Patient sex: M
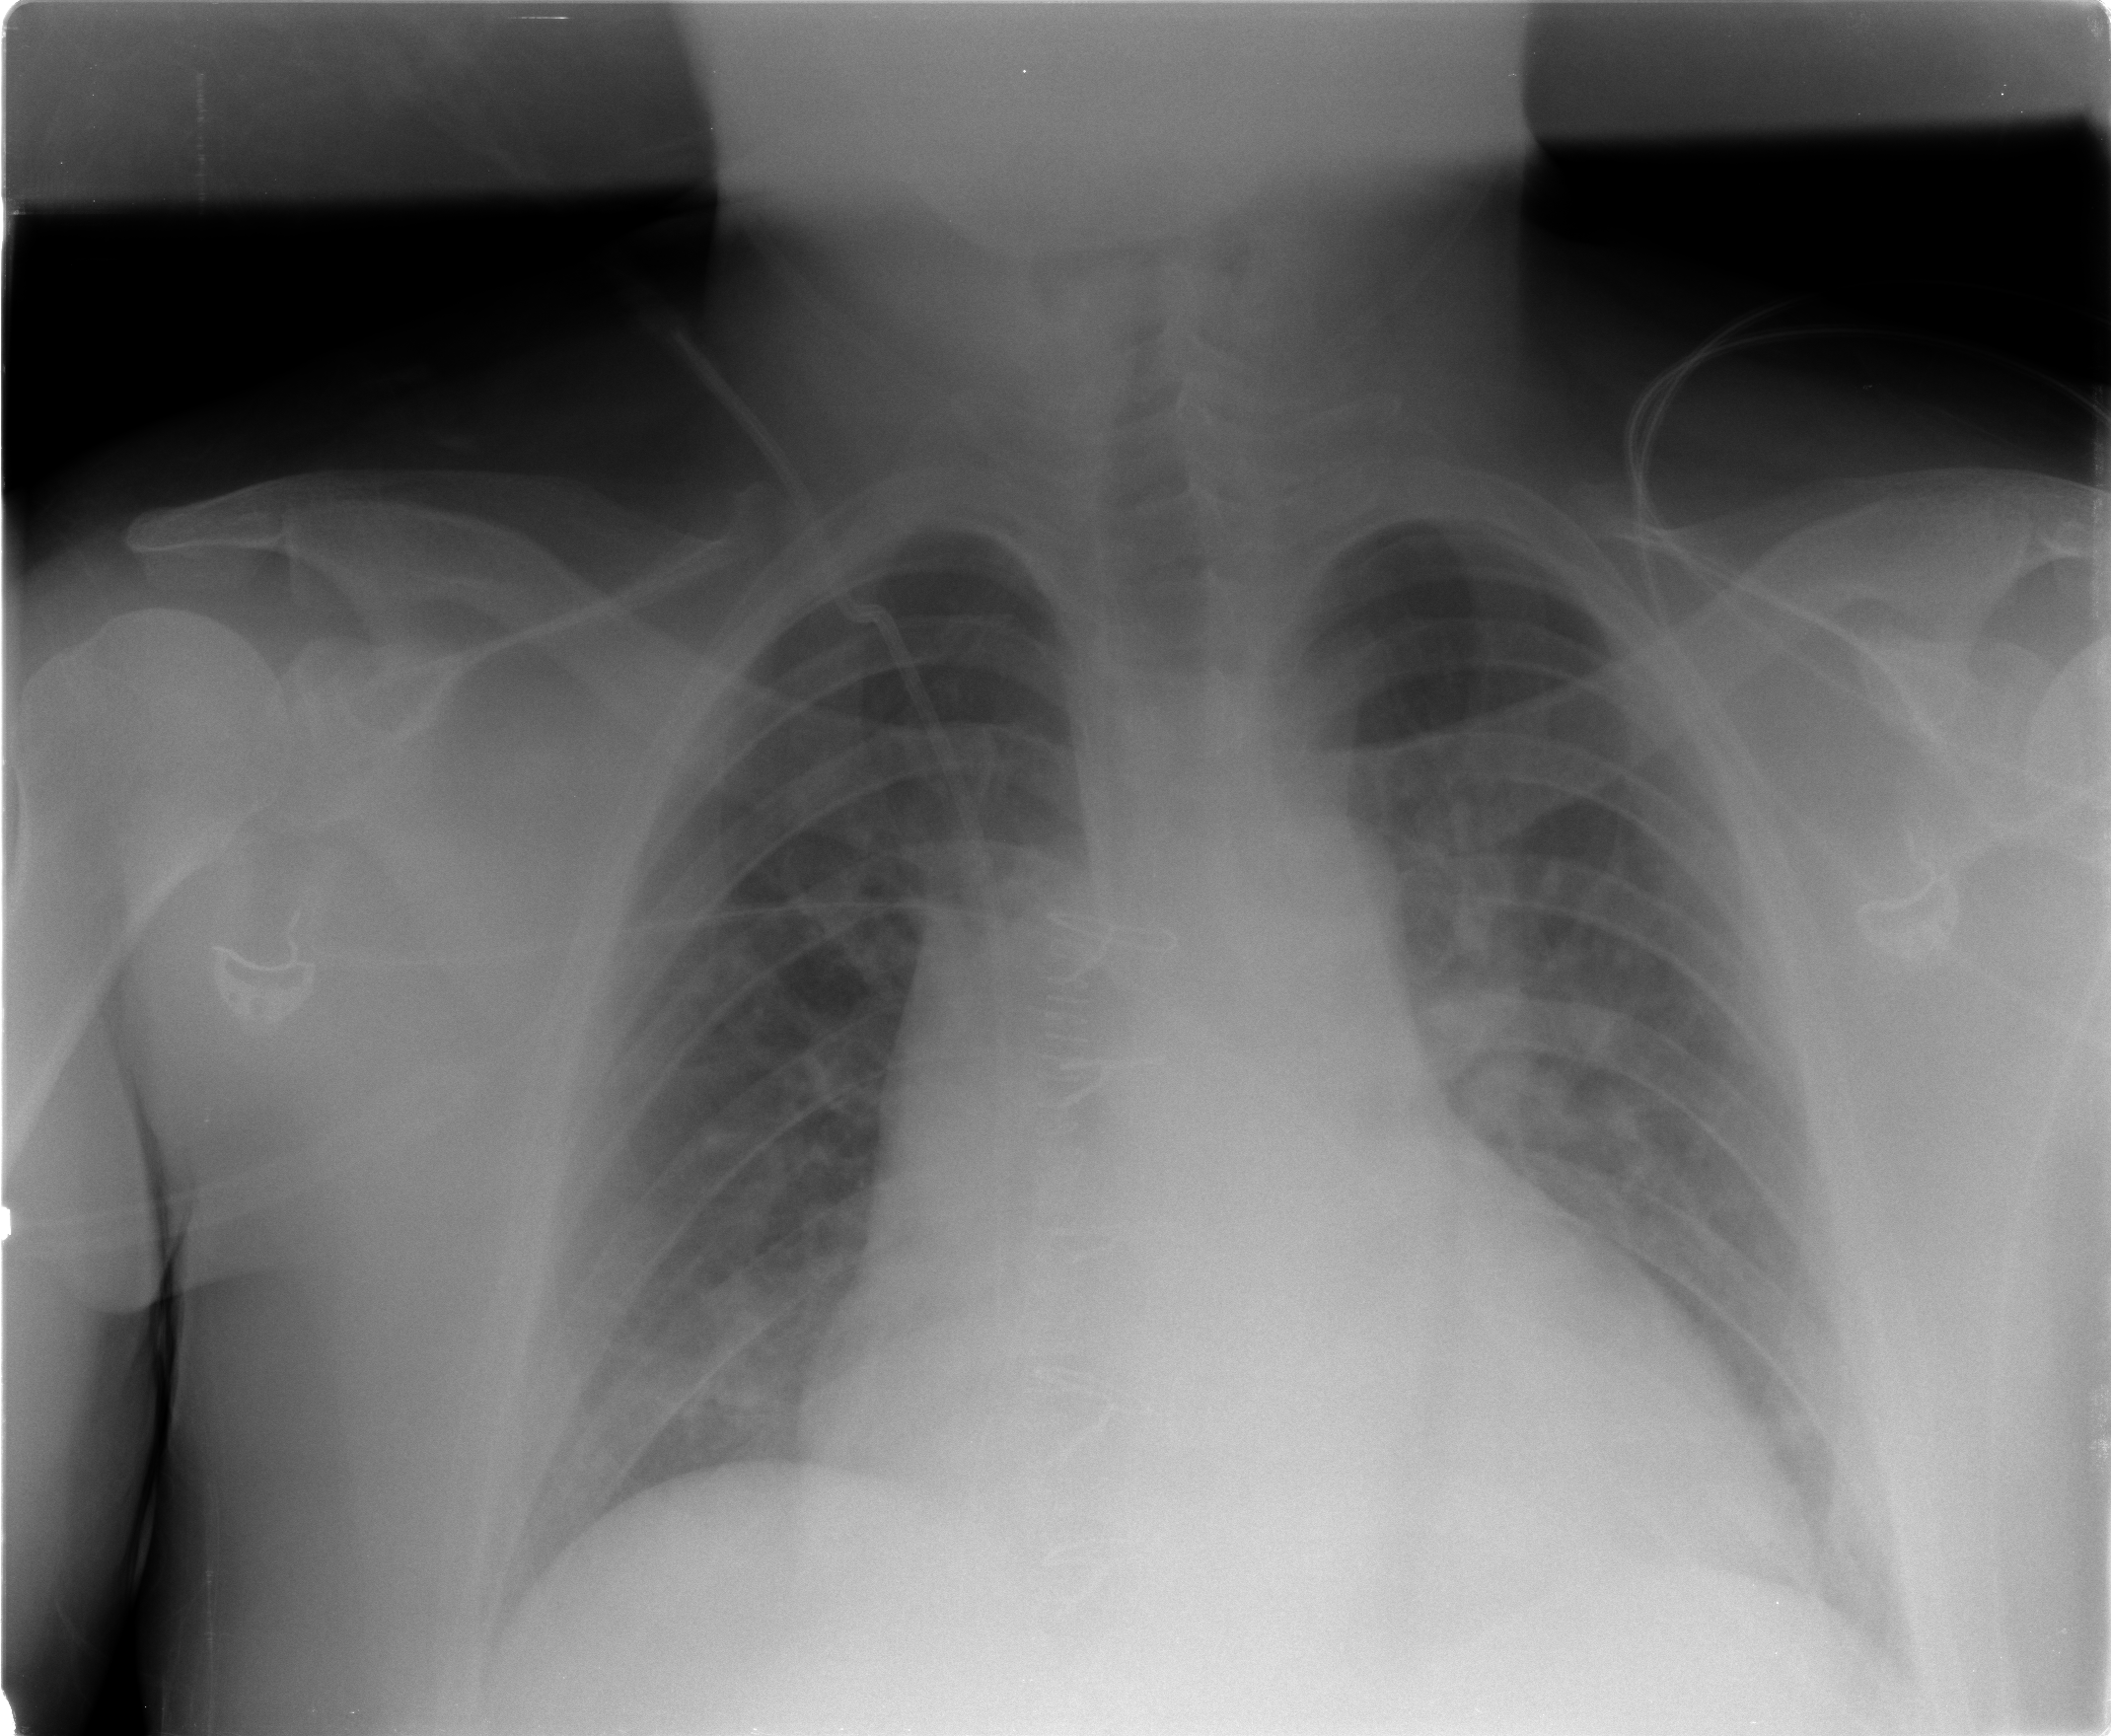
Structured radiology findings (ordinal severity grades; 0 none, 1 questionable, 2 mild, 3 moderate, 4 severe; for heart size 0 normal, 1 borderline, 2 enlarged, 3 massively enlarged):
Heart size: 3
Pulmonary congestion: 2
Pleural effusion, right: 0
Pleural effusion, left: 0
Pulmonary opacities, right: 0
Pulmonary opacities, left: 0
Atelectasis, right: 0
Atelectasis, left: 0